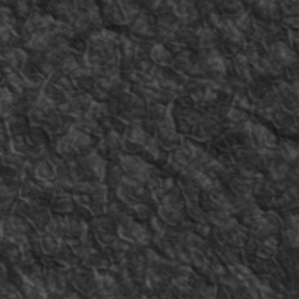
Label: non_frost